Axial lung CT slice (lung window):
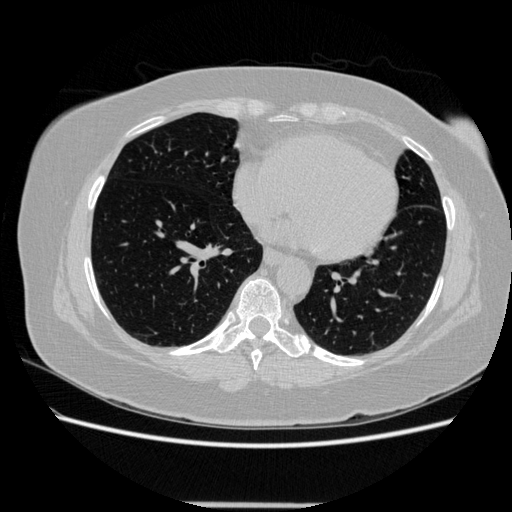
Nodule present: no